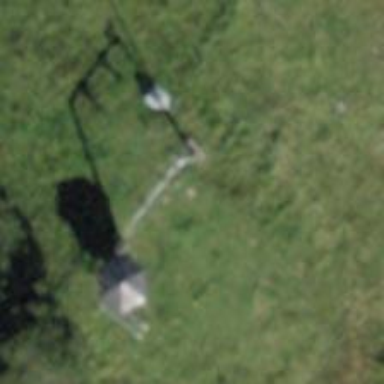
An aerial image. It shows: Pylon for aerialway.